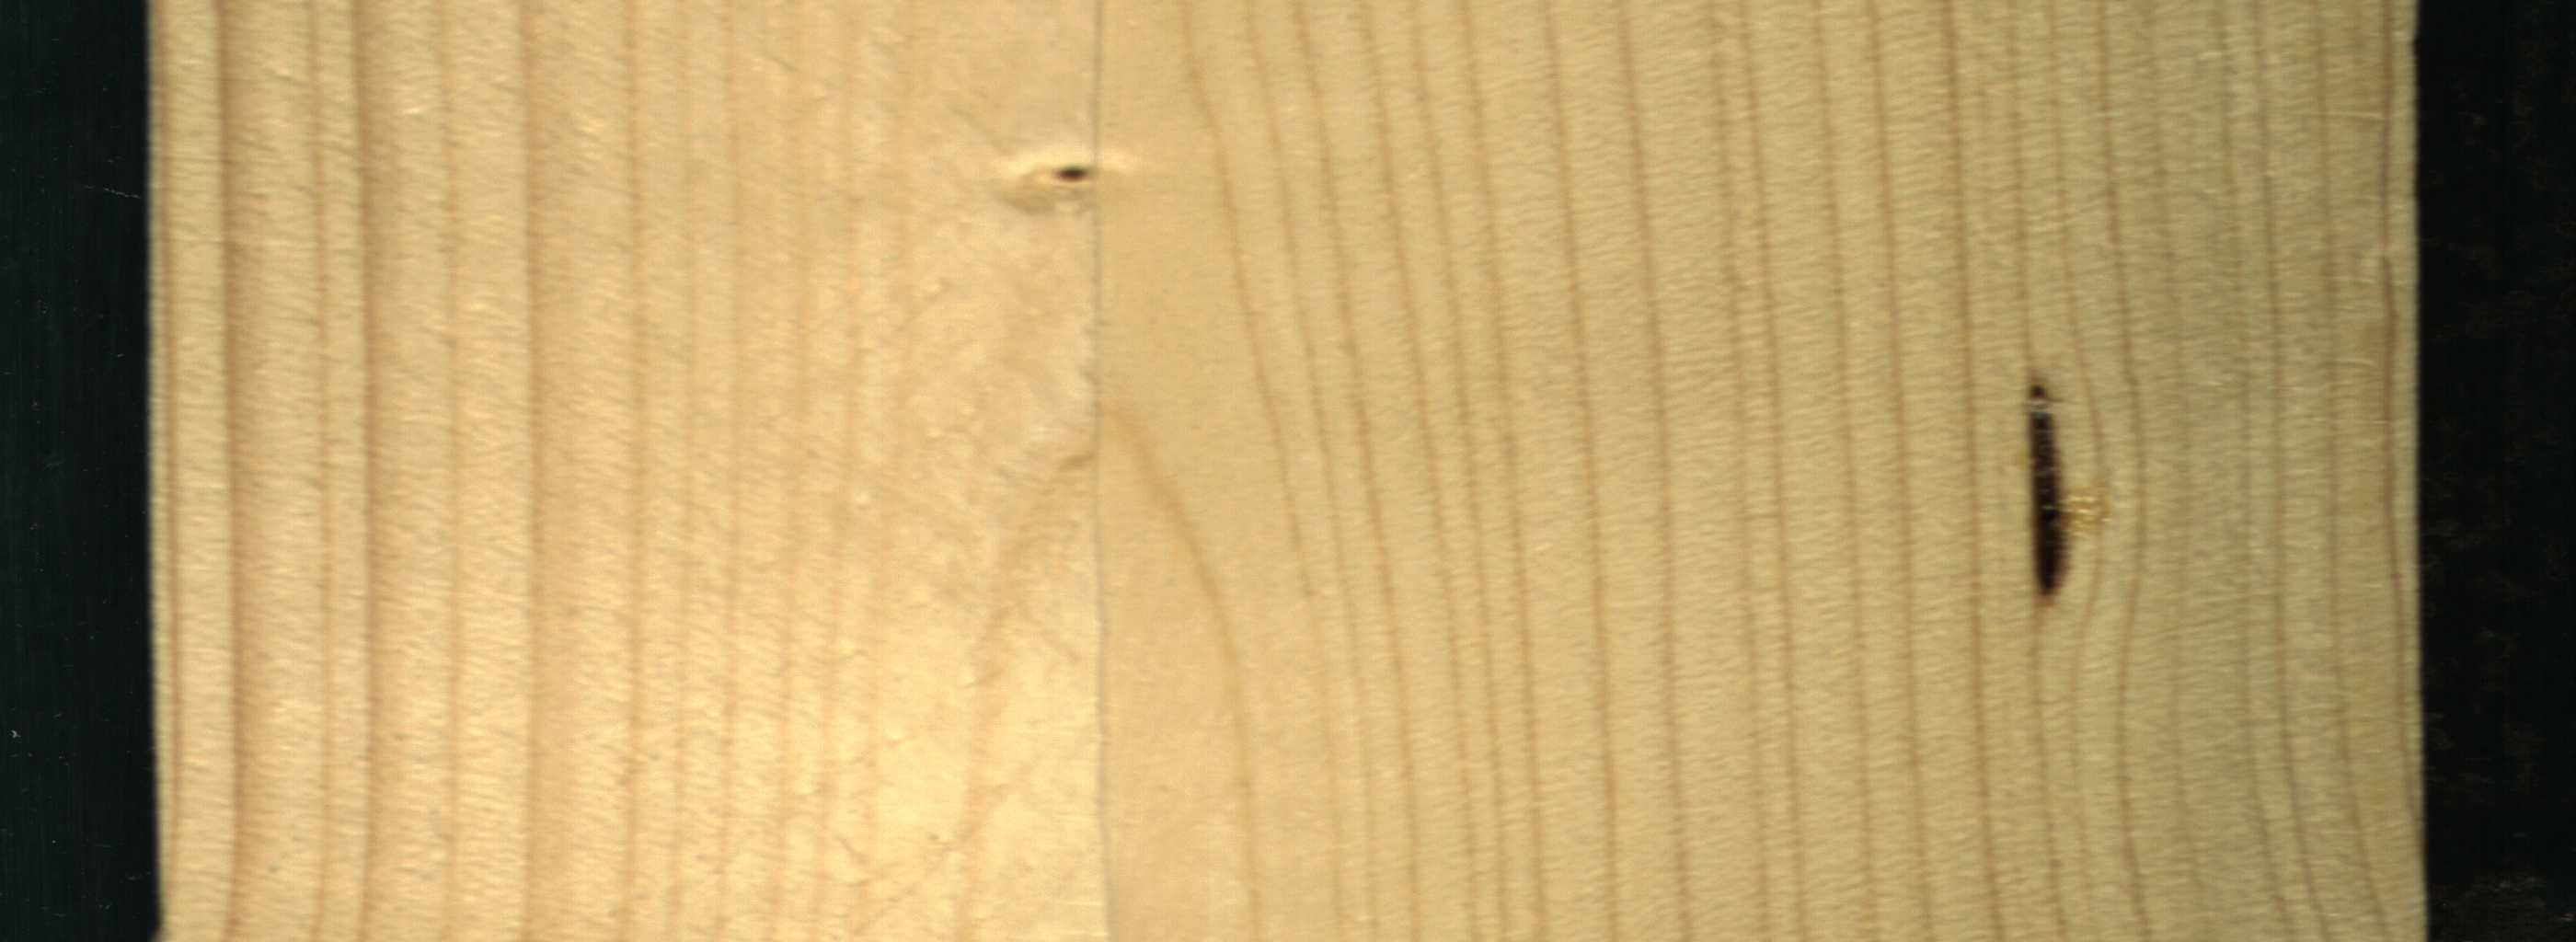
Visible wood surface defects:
resin
Dead_Knot